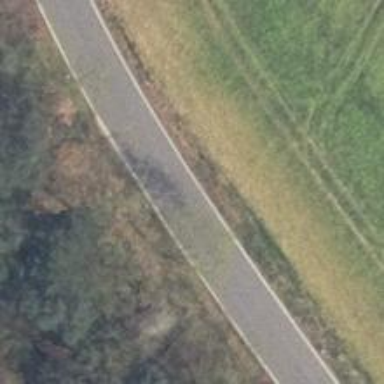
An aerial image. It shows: Tertiary road with asphalt surface.